Field crop: maize
Growth stage: 2
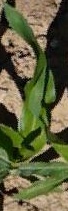
Species: maize